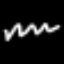
Label: squiggle